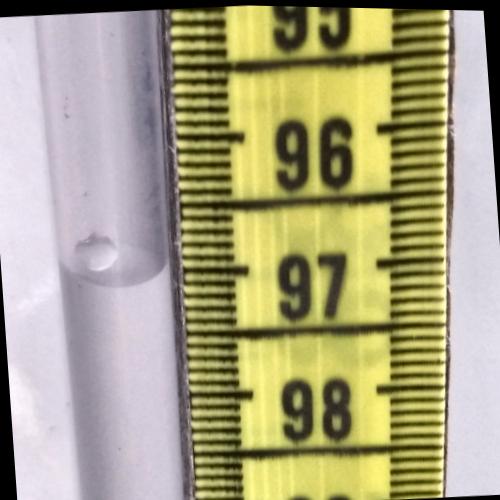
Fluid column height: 97.1 cm